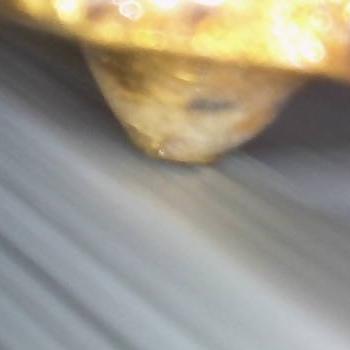
Flow rate: 88%